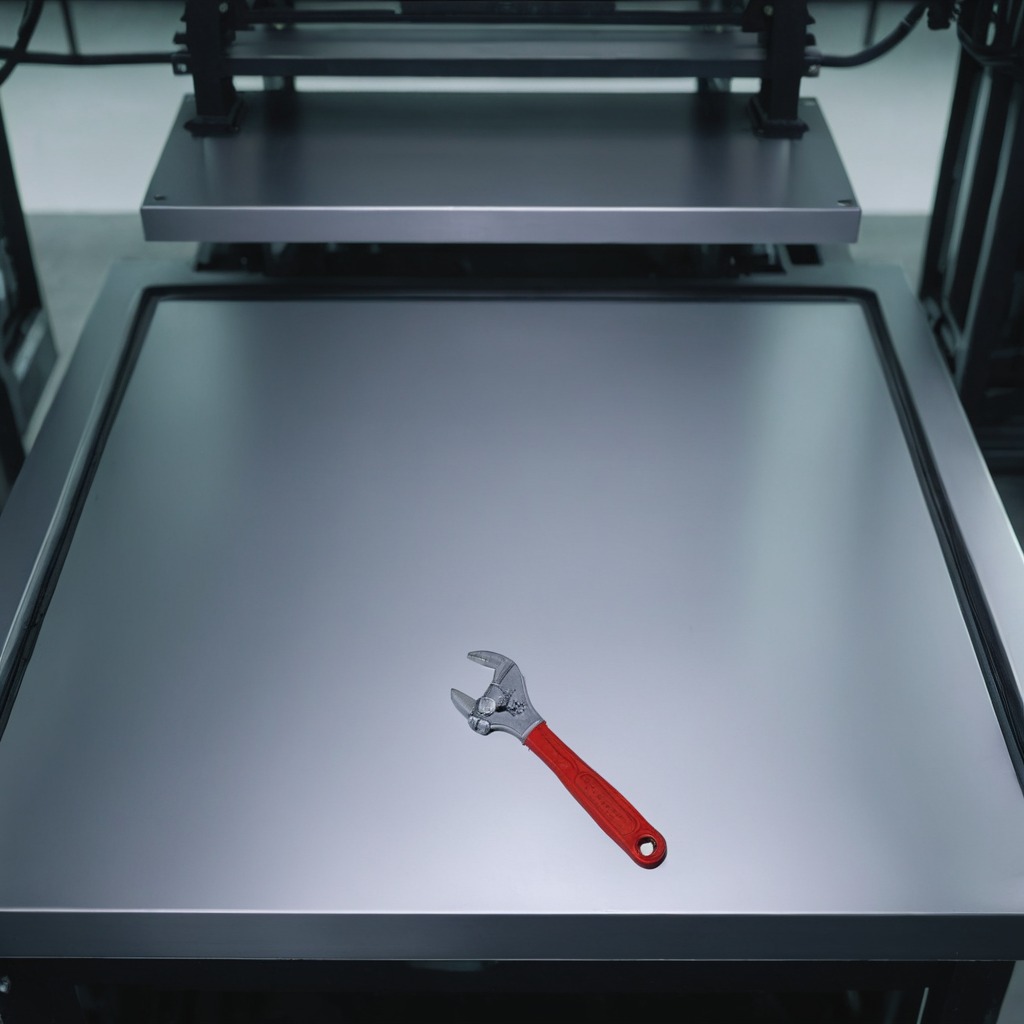
A wrench lies on the metal table.